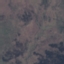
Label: HerbaceousVegetation